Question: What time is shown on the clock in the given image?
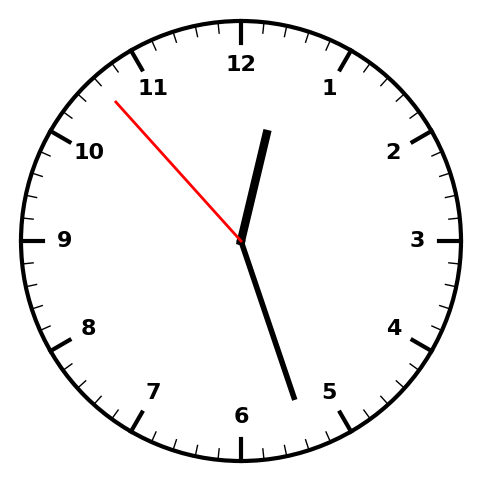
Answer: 12:26:53